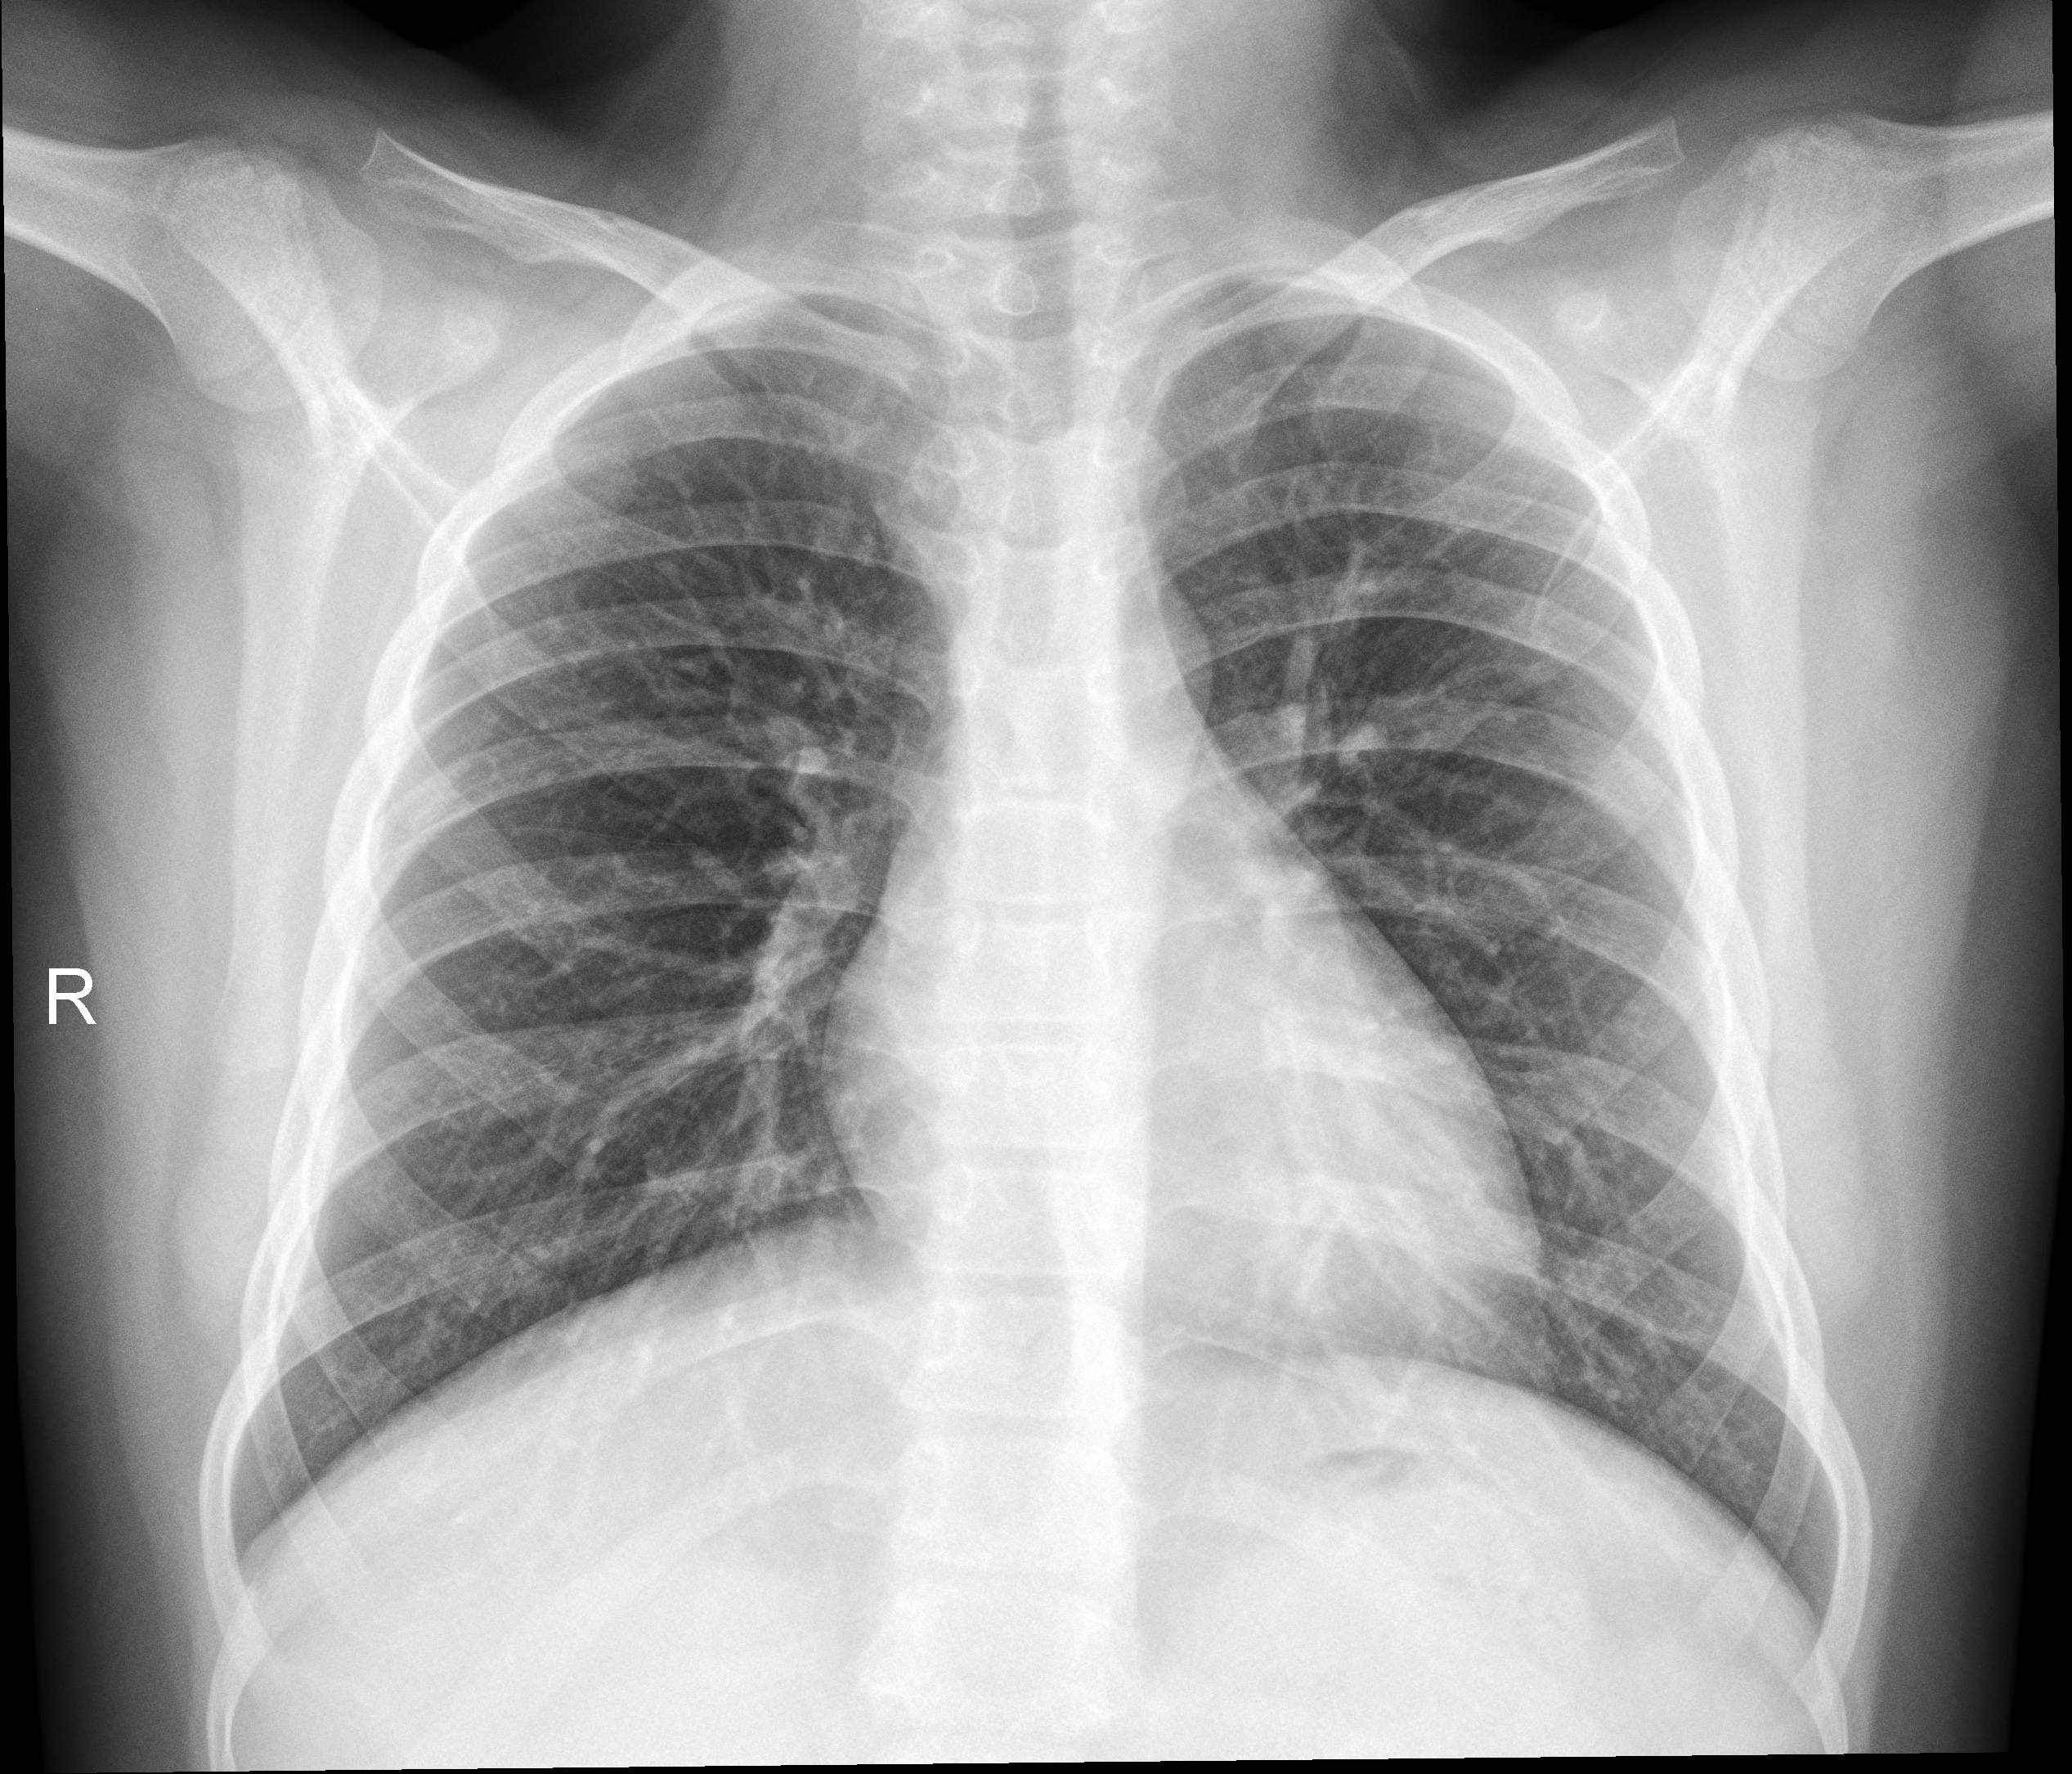
Diagnosis: NORMAL